Question: I have an animation as a batch of .png files (100 files). The background is transparent in the source .png files. I want to convert them into a single animated gif. I have tried this command:
'''
convert -delay 0 -loop 0 -alpha set *.png ani.gif
'''
But the result is the following (green is the HTML page background):

How should I remove the previous frames from an every following one?
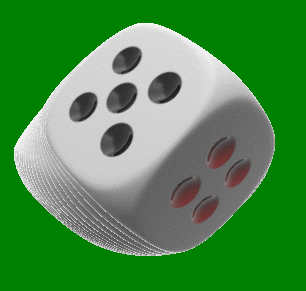
Answer: I've found '-dispose previous'.
OK, 'convert -delay 0 -loop 0 -alpha set -dispose previous *.png ani.gif'